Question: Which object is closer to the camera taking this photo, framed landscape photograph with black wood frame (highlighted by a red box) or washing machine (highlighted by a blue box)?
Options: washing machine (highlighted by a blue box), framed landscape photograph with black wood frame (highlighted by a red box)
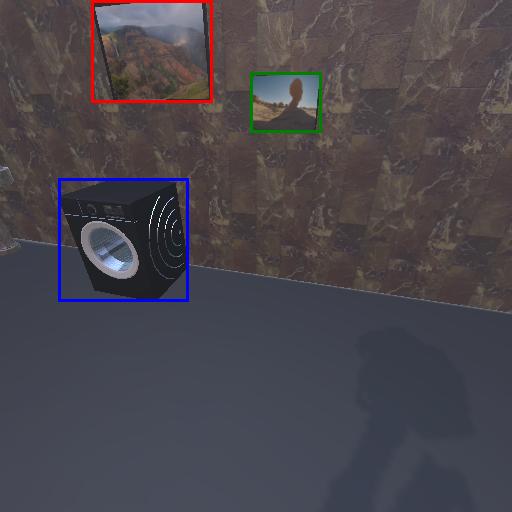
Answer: washing machine (highlighted by a blue box)